You are looking at the short-time Fourier spectrogram of a bearing's acceleration signal. Determine the bearing's health state. Answer with exactly one of: normal, inner_race, outer_race, ball.
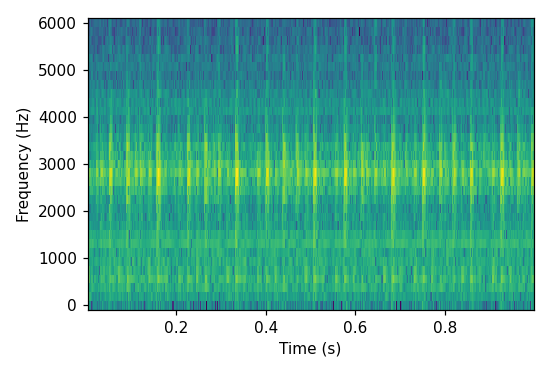
Answer: outer_race